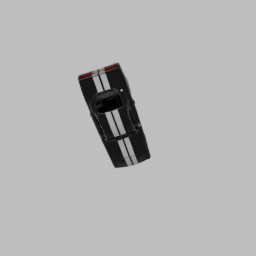
Label: mechanical